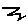
Label: zigzag